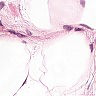
Metastatic tissue present: no